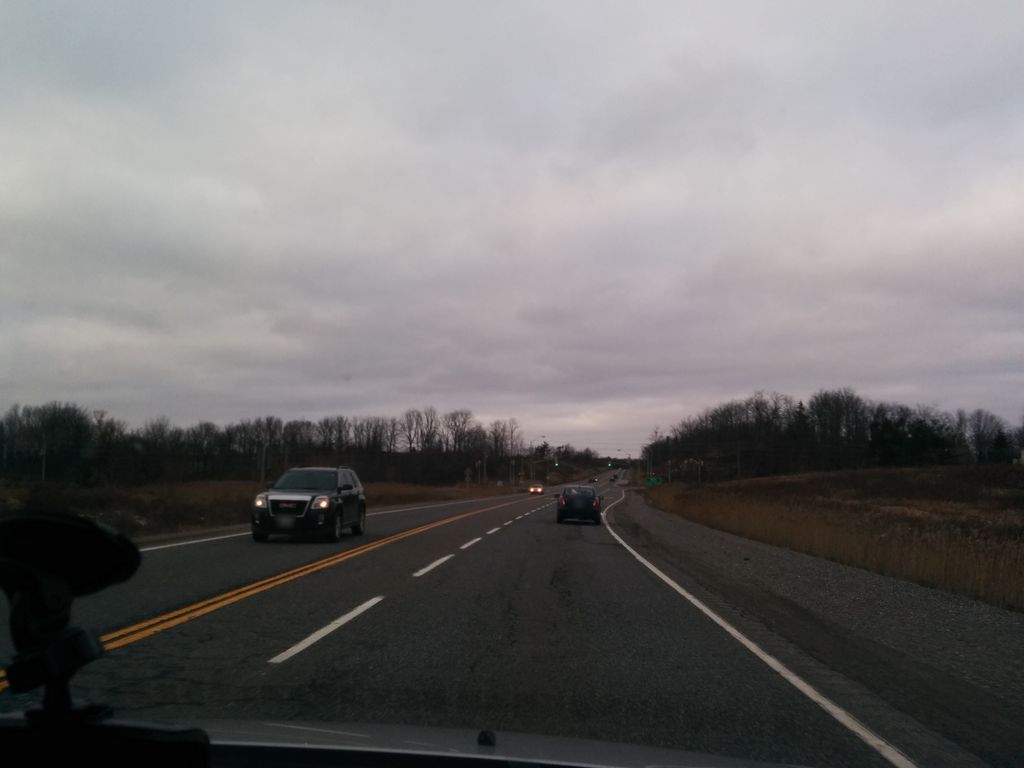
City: hamilton